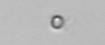
Label: nanoplankton_mix